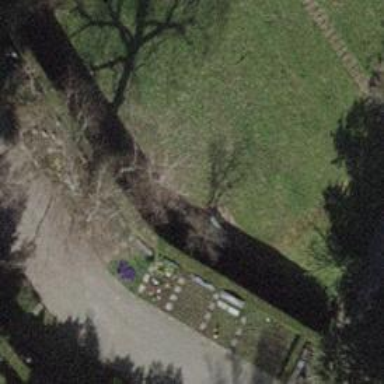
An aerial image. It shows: Bench for seating.